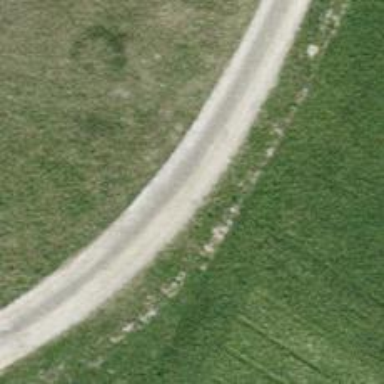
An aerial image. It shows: Track with pebblestone surface. The track type is grade2.